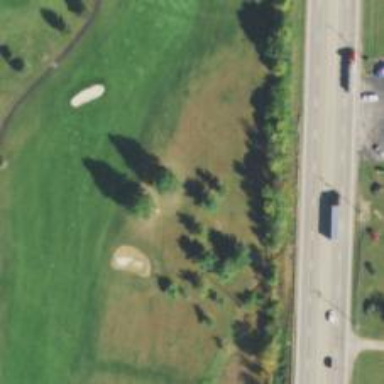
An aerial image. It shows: Golf fairway in the image.